Field crop: tomato
Growth stage: 1
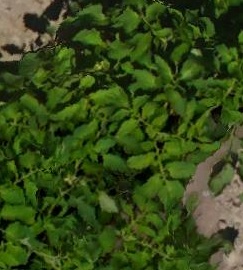
Species: tomato